Question: I am trying to communicate with a micro-controller(Arduino) with VB.NET. I somehow able to establish connection between the two. However as I tested receiving and printing data from the micro-controller, It sometimes cuts the string off. Sometimes it shows a (?) symbol which I understand due to an unknown character. However I managed to set my character encoding along with the serial port object. Here is the snippet of my code (Declaration of serial port object from my class)
'''
Public Function setSerialPortObjectParams(ByVal params As Collection)
With Me.sp
.Close()
.PortName = params("port")
.BaudRate = params("baud")
.ReadTimeout = If(params.Contains("readTimeout"), params("readTimeout"), 500)
.WriteTimeout = If(params.Contains("writeTimeout"), params("writeTimeout"), 500)
.ReadTimeout = If(params.Contains("readTimeout"), params("readTimeout"), 500)
.DataBits = If(params.Contains("bits"), params("bits"), 8)
.Parity = If(params.Contains("parity"), params("parity"), Parity.None)
.StopBits = If(params.Contains("stopBits"), params("stopBits"), StopBits.One)
.Handshake = If(params.Contains("handShake"), params("handShake"), Handshake.None)
.Encoding = If(params.Contains("encoding"), params("encoding"), System.Text.Encoding.UTF8)
End With
Return Me
End Function
'''
Here is the screenshot.

as you can see from the image, when I clicked "LED ON" button, it will suppose to
send "on" command to the micro-controller and from there, it will serial print the received string which is "on" back to the application. However, there is a trimming of string happening somewhere out there that I do not know what caused it?
Thanks in advance guys.
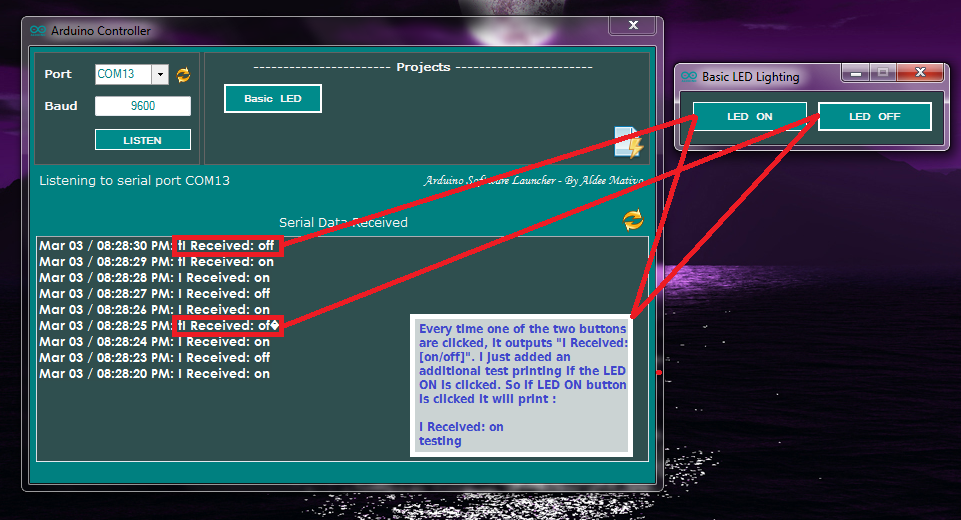
Answer: I would seriously consider using firmata to simplify communicating with an arduino from vb.net. Go <URL> to get a .net compatible wrapper for it. There is example code in the downloads section on that site as well, so you won't have to start from scratch.